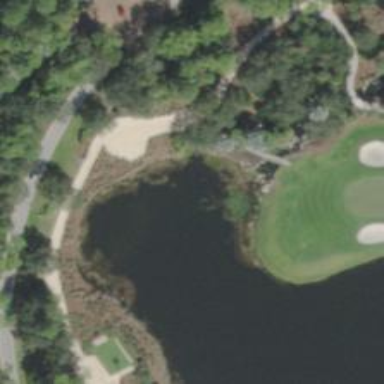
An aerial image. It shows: Sandy area is golf bunker.